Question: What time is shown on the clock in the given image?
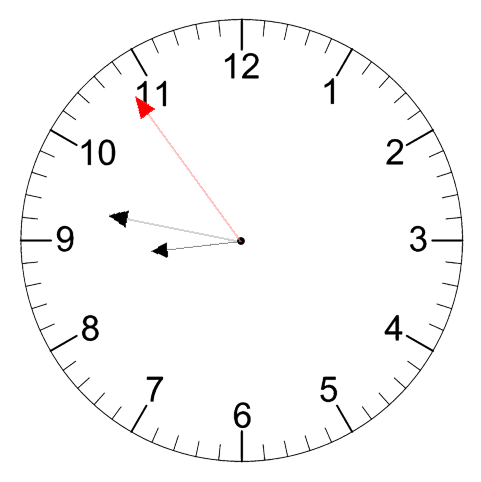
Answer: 08:46:54